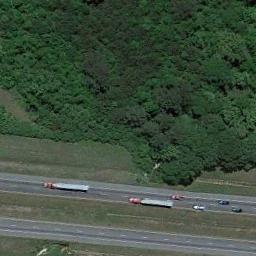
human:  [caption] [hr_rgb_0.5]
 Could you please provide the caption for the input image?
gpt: A straight freeway is a forest with many green trees of different color depths on one side and some cars are driving on the freeway .

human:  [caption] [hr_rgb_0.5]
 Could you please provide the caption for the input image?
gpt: The freeway is next to some trees with some cars .

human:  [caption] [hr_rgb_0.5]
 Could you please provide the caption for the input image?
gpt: There are different Numbers of cars on each highway .

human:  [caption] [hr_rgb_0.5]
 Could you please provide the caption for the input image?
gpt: There are large green forests around the freeway and there are many cars on the freeway .

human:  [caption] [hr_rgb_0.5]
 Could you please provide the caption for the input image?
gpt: There are many green trees beside the freeway .